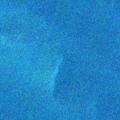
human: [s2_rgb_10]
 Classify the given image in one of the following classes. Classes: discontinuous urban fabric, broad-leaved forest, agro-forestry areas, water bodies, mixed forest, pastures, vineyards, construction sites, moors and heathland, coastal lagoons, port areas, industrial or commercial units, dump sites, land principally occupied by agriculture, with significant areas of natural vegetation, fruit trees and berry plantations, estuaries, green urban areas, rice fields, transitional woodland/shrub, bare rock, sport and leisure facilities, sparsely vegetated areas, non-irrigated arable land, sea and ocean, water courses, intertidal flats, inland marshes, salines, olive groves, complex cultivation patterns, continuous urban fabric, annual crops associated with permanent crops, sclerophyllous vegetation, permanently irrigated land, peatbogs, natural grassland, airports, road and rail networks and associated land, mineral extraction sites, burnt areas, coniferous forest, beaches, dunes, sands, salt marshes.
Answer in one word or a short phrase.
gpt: sea and ocean